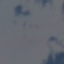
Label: SeaLake